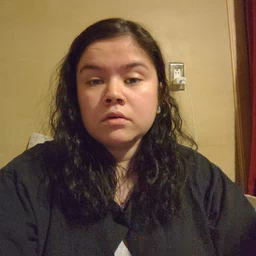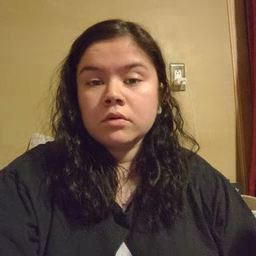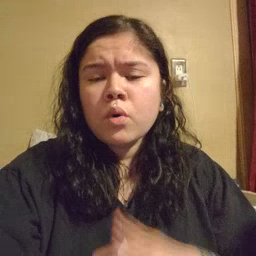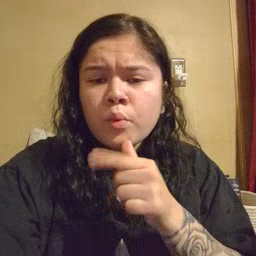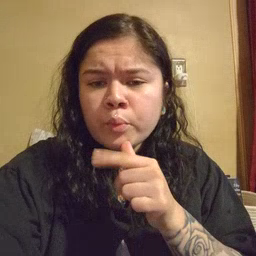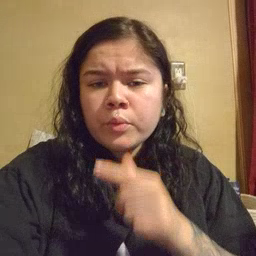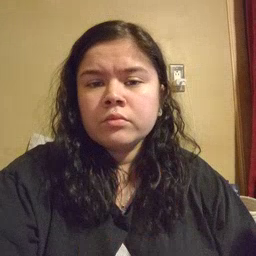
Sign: who